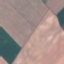
Land use / land cover class: AnnualCrop